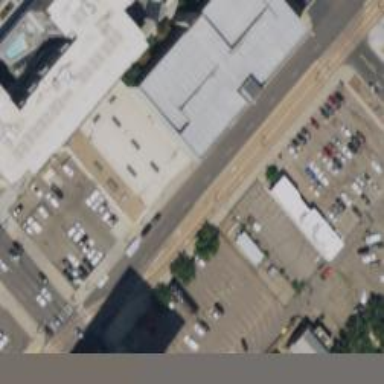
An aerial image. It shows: Car rental facility.